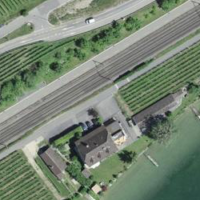
EUNIS habitat code: 54
Species observed at this site:
Tussilago farfara
Lapsana communis
Linaria vulgaris